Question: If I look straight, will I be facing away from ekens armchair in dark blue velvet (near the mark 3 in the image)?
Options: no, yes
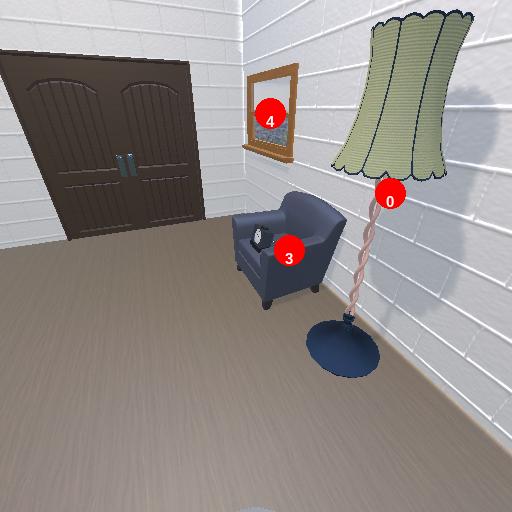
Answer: no